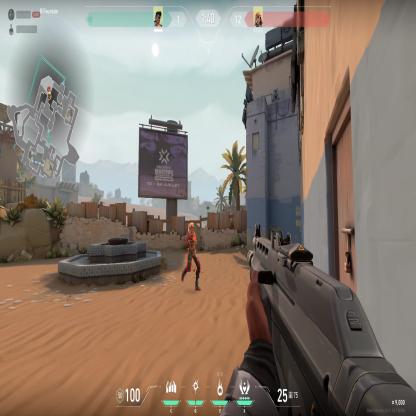
Label: enemy